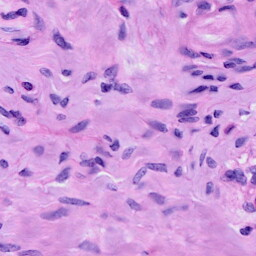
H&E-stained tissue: Cervix